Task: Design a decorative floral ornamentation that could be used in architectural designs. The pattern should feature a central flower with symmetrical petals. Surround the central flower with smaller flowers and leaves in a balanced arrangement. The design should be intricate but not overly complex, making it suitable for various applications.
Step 683:
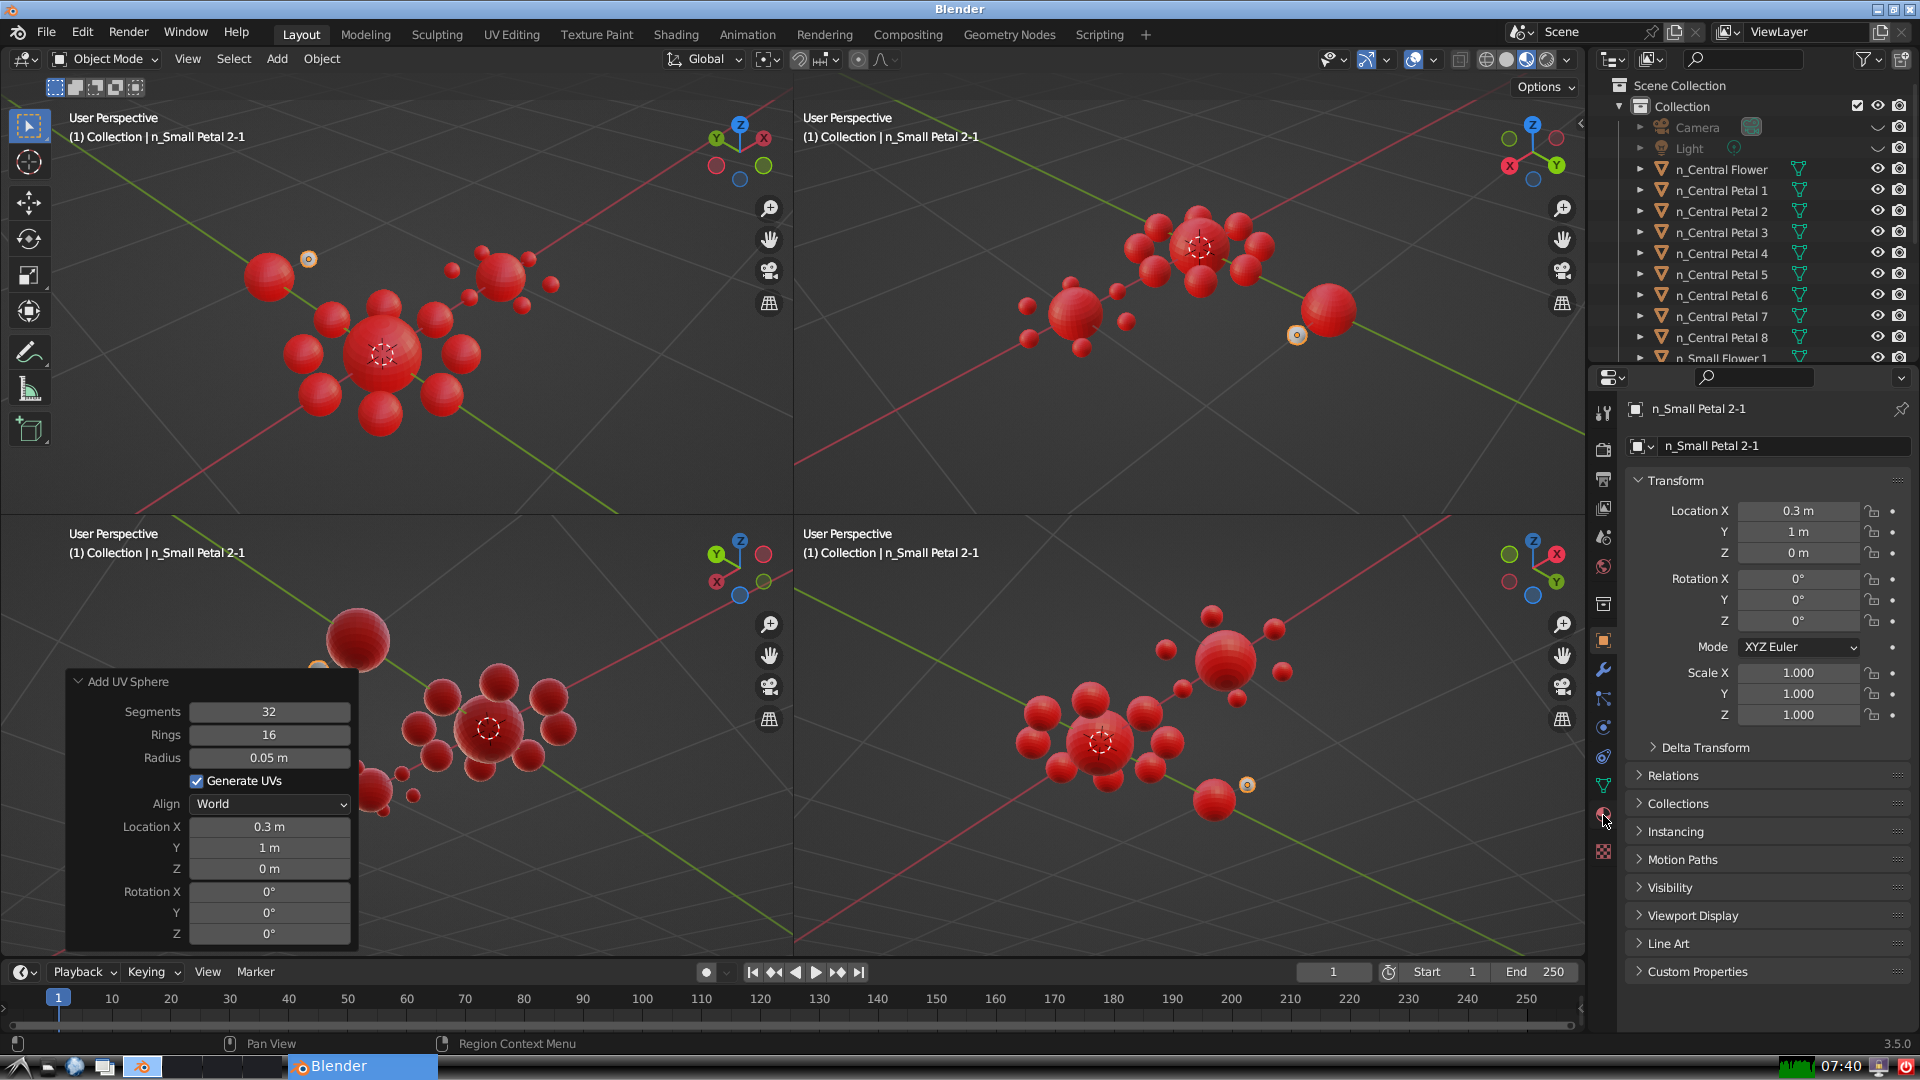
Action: click: no